Field crop: maize
Growth stage: 2
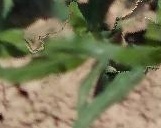
Species: maize